Question: I'm new to QtCreator and CMake, and I can't figure why the following set up gives me an "unresolved external symbol".

What am I missing?
@ixSci That Find_package(opengl) is there but I suppose it's not needed.. this is the cleaner cmakelists I have now:
'''
project(test)
cmake_minimum_required(VERSION 2.8)
aux_source_directory(. SRC_LIST)
include_directories(../../glfw/glfw-2.7.7/include)
link_directories(../../glfw/glfw-2.7.7/lib-msvc110)
add_executable(${PROJECT_NAME} ${SRC_LIST})
target_link_libraries(${PROJECT_NAME} opengl32 glfw)
'''
Thanks.
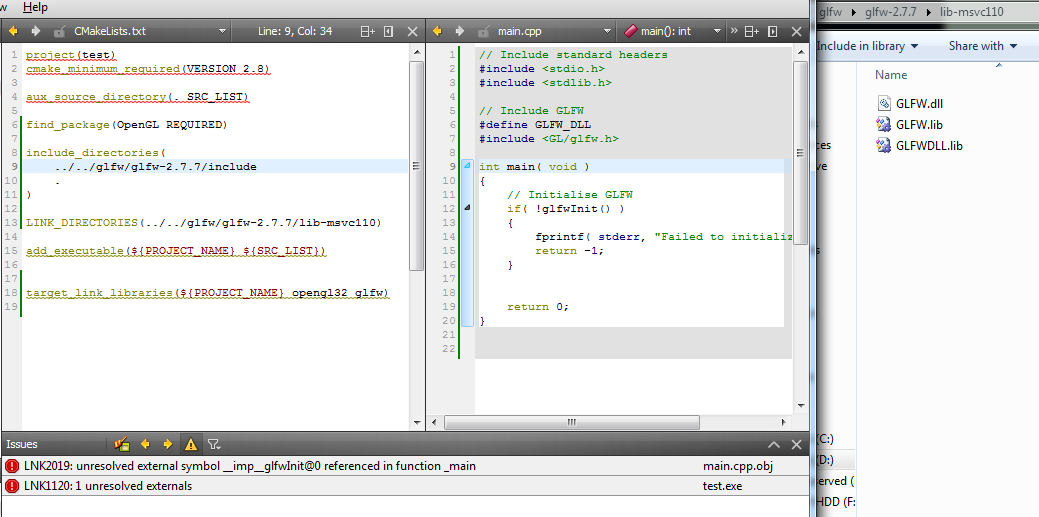
Answer: Looks like you are mixing static and dynamic linking. You have to choose to use either of these.
When you use 'target_link_libraries(${PROJECT_NAME} glfwdll)' you are using dynamic linking, i.e. linking against dll version of the library. In that case you should place the GLFW.dll file same folder with the built executable to be able to run the program. It seems also that using the dll version of the library requires the flag 'GLFW_DLL'defined. It would be better to define that in CMake using 'add_definitions(-DGLFW_DLL)' rather than put it to source files.
Static linking is easier to handle, just use 'target_link_libraries(${PROJECT_NAME} glfw)'. You don't need the files 'GLFWDLL.lib' and 'GLFW.dll'.
So, with dynamic linking your'CMakeLists.txt' could look something like below (remove the '#define GLFW_DLL' from your source files).
'''
cmake_minimum_required(VERSION 2.8)
project(test)
aux_source_directory(. SRC_LIST)
include_directories(../../glfw/glfw-2.7.7/include)
link_directories(../../glfw/glfw-2.7.7/lib-msvc110)
add_definitions(-DGLFW_DLL)
add_executable(${PROJECT_NAME} ${SRC_LIST})
target_link_libraries(${PROJECT_NAME} opengl32 glfwdll)
'''
And if you want to change to static linking, just change the last three rows to
'''
#add_definitions(-DGLFW_DLL)
add_executable(${PROJECT_NAME} ${SRC_LIST})
target_link_libraries(${PROJECT_NAME} opengl32 glfw)
'''
Hope it helps! All the code above is untested :-)